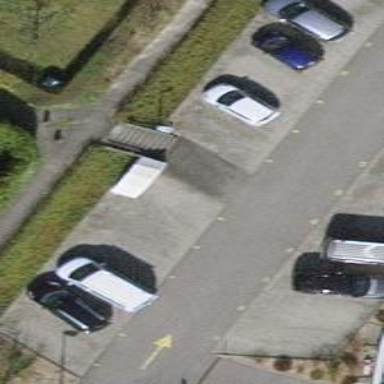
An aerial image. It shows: Parking area.